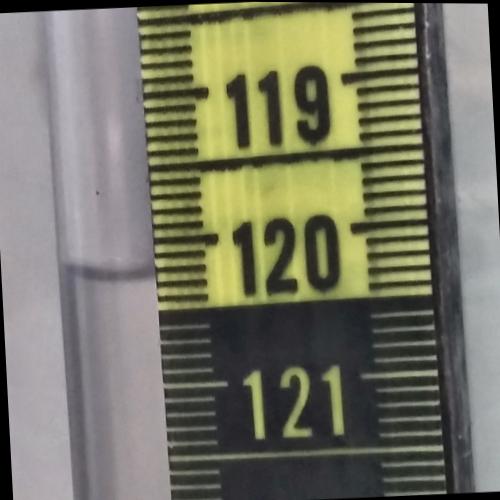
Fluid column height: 120.2 cm